Question: I am very new to R (1 week). I would like to recreate the following graphic for the attached dataset.
'''
Date Rev
1/31/2013 536209
4/30/2013 559175
7/31/2013 535081
10/31/2013 529595
1/31/2014 530919
4/30/2014 518588
7/31/2014 382156
10/31/2014 336705
1/31/2015 326286
'''

I found a code I was attempting to revise for my situation but am having no success. Any assistance would be greatly appreciated.
'''
rowseq <- seq(nrow(fp),1)
par(mai=c(1,0,0,0))
plot(fp$Rev, rowseq, pch=15,
xlim=c(-10,12), ylim=c(0,7),
xlab='', ylab='', yaxt='n', xaxt='n',
bty='n')
axis(1, seq(??,??,by=50000), cex.axis=.5)
segments(1,-1,1,6.25, lty=3)
segments(fp$Date, rowseq)
text(-5,6.5, "Date", cex=.75, font=2, pos=4)
t2 <- ifelse(!is.na(fp$Date), format(fp$Date,big.mark=","), '')
text(-3, rowseq, t2, cex=.75, pos=2)
text(-1,6.5, "Rev", cex=.75, font=2, pos=4)
t3 <- ifelse(!is.na(fp$Rev), with(fp, paste(Rev)
text(3,rowseq, t3, cex=.75, pos=4)
'''
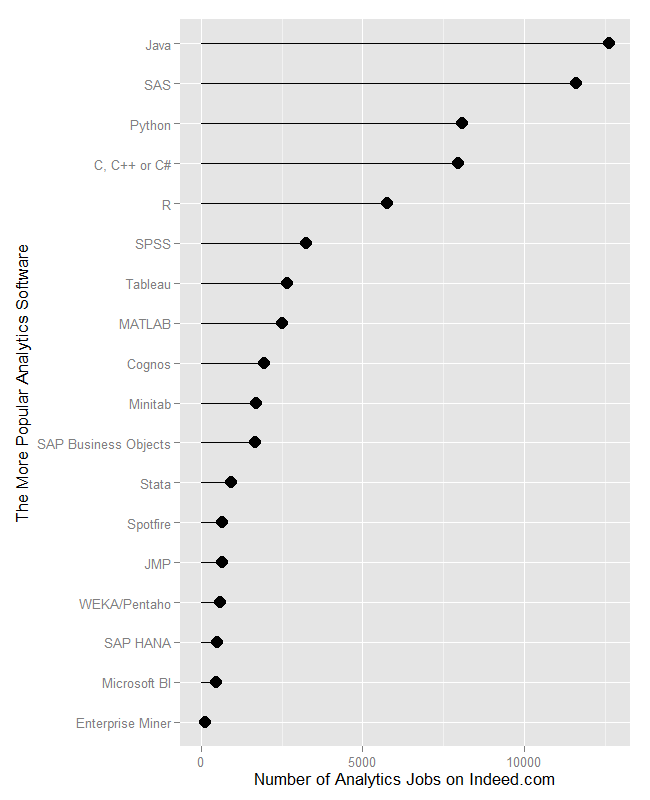
Answer: Assuming your data is in a data.frame named 'dd', your sample plot looks pretty close to something like this
'''
library(ggplot2)
ggplot(dd) +
geom_segment(aes(x=0, xend=Rev, y=Date, yend=Date)) +
geom_point(aes(x=Rev, y=Date), size=4) +
xlab("Rev")
'''